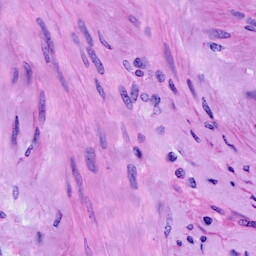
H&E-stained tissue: Cervix